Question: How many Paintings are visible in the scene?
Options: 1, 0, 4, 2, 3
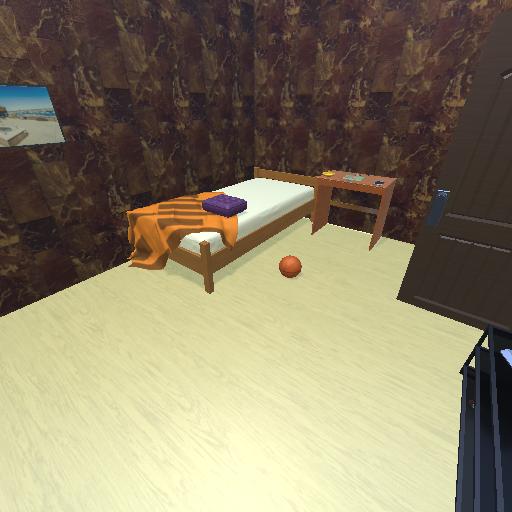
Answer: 1